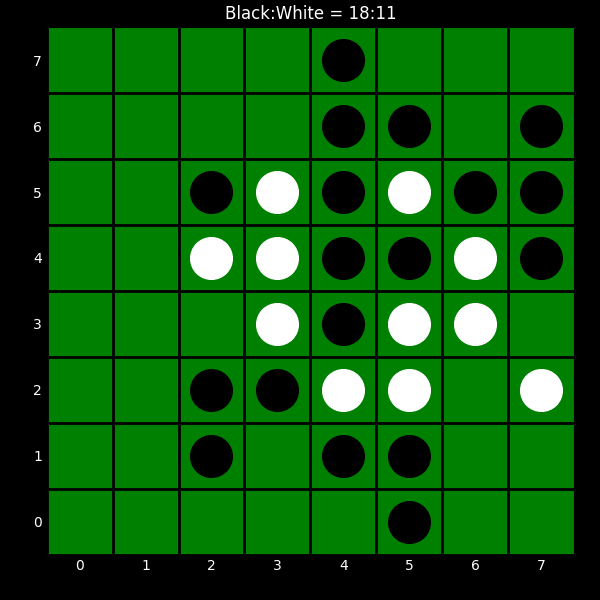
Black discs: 18
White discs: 11